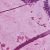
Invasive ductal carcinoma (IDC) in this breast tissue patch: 0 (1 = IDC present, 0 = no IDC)